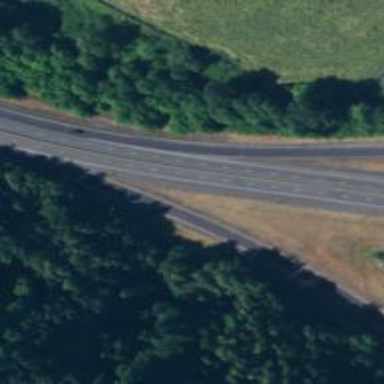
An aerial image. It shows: This image shows trunk highway that functions as expressway.